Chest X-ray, PA view. Patient: 61 years old, sex M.
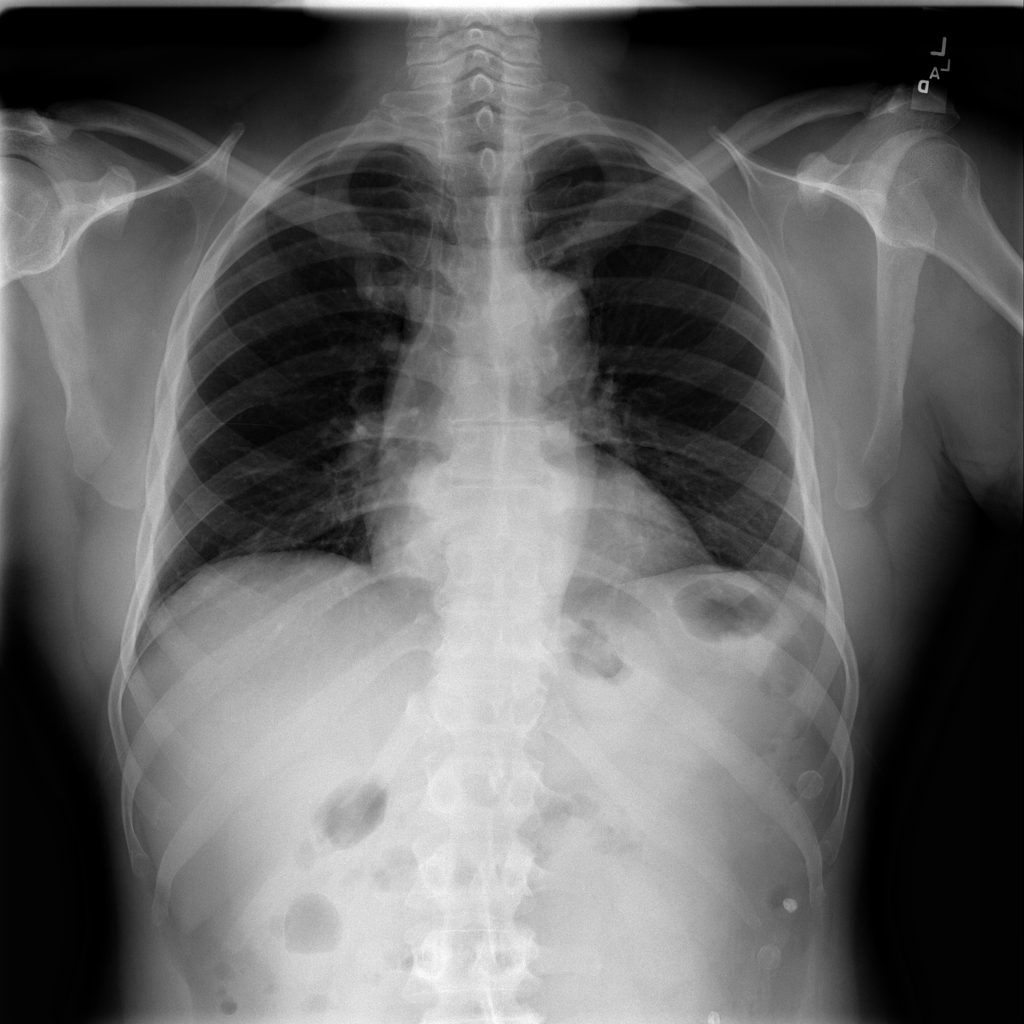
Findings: No Finding